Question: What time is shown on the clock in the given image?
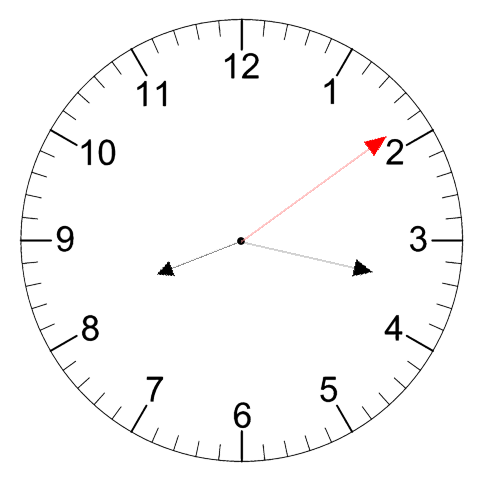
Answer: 08:17:09